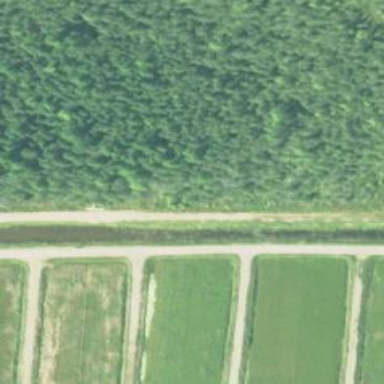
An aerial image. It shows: Track road along embankment dyke.